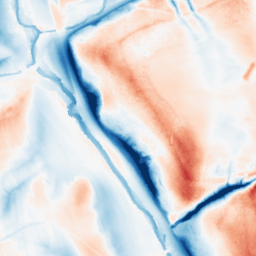
Category: classical
Decomposition family: gaussian_anisotropic
Decomposition parameters: sigma_x: 20
sigma_y: 5
Upsampling method: quartic
Upsampling parameters: scale: 8
Upsampling scale: 8